Question: I am having issues with a report after switching the database from SQL Server 7 to SQL Server 2008. The report ran fine on our old server, it was Server 2000, and again was running SQL Server 7. We had to update the DSN driver to point to the new database. Now when someone runs our report, they receive this error:

I have tried to lower the master database compatibility level to SQL Server 2000(80), I thought maybe it had something to do with the user logins. The database that the report is pulling from is running on compatibility level to SQL Server 2000(80).
I have tried to google the report error, but everything that I have seen doesn't relate to my issue. I have tried to reinstall crystal reports, somethings this help fix any issues that I may have, however this time that didn't work.
I have tried to "fix" up the report as well. In crystal you can fix a report to make sure that it is point to the right database. I didn't fix any of the other reports, and they are working fine.
I have tried testing the query against SQL Management Studio, I am pulling the data that I wanted for the report with no errors. I know the query is working, so it can't be the statement.
I Have downloaded and installed the crystal report runtime 8.5, restarted the machine and reran the report. I still get the same results.
So far that I know of, the issue is only this report. We have other reports in our VB6 project that work just fine. Here is the code that runs the report:
'''
Private Sub cmdPrintPo_Click()
Dim result As Variant
repSinglePo.ReportFileName = ReportDirectory + "\singlepo.rpt"
repSinglePo.Destination = crptToPrinter
repSinglePo.CopiesToPrinter = 1
repSinglePo.Connect = "DSN = clearspan;UID = " + glUserName + ";PWD = " + glPassword + _
";DSQ = " & gsDatabaseName
repSinglePo.SQLQuery = _
"SELECT" + _
" PO.PO_Num, PO.Supplier, PO.DateOrdered, PO.DateRequired, PO.Terms, PO.Freight, PO.FOB, " + _
" POItems.PO_Num, POItems.Quantity, POItems.Description, POItems.Item, POItems.Price, POItems.KeyNum " + _
" From" + _
" PO PO," + _
" POItems POItems" + _
" Where" + _
" PO.PO_Num = POItems.PO_Num and PO.PO_Num = " + lblPONum.caption
'Print Original Po and then a copy
result = repSinglePo.PrintReport
repSinglePo.ReportFileName = ReportDirectory + "\po-copy.rpt"
result = repSinglePo.PrintReport
If result = 0 Then
MsgBox "PO has been printed"
Else
Select Case CLng(result)
Case 20520
DisplayErrorCode ("PrintingAlreadyStarted")
Case Else
MsgBox "Error while printing PO. Error code: " + str(result) & vbCrLf & repSinglePo.LastErrorString
End Select
'''
End If
End Sub
As you can tell in the picture above, the code bombs on at:
Case Else
MsgBox "Error while printing PO. Error code: " + str(result) & vbCrLf & repSinglePo.LastErrorString
End Select
I have tried to alter the select statement, thinking maybe there was a difference in the way the two versions perceived it. Nothing I did seemed to mater. Can someone point me in the right direction? Thanks for any help ahead of time.
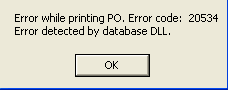
Answer: After weeks and weeks of working on this issue, I found a work around. So far this has been the only way to solve the issue. I had to open the crystal report view outside of Visual Studio. Then I had to open the report that was casing the issue. After that I ran the app and opened the report in the app. The report would open just fine, and could be printed. Then I would live the app open, and then save the report in the viewer (once again out side of the app, and visual studio). After I did this, we never had an issue out of the report again.